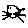
Label: cat